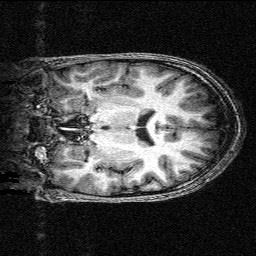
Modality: T1w
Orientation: coronal
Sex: male
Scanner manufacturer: siemens
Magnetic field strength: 3 T
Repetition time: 2.3 s
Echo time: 0.00336 s